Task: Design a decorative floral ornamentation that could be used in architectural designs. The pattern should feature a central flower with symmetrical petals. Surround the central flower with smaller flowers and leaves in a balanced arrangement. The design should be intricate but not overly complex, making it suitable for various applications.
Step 1397:
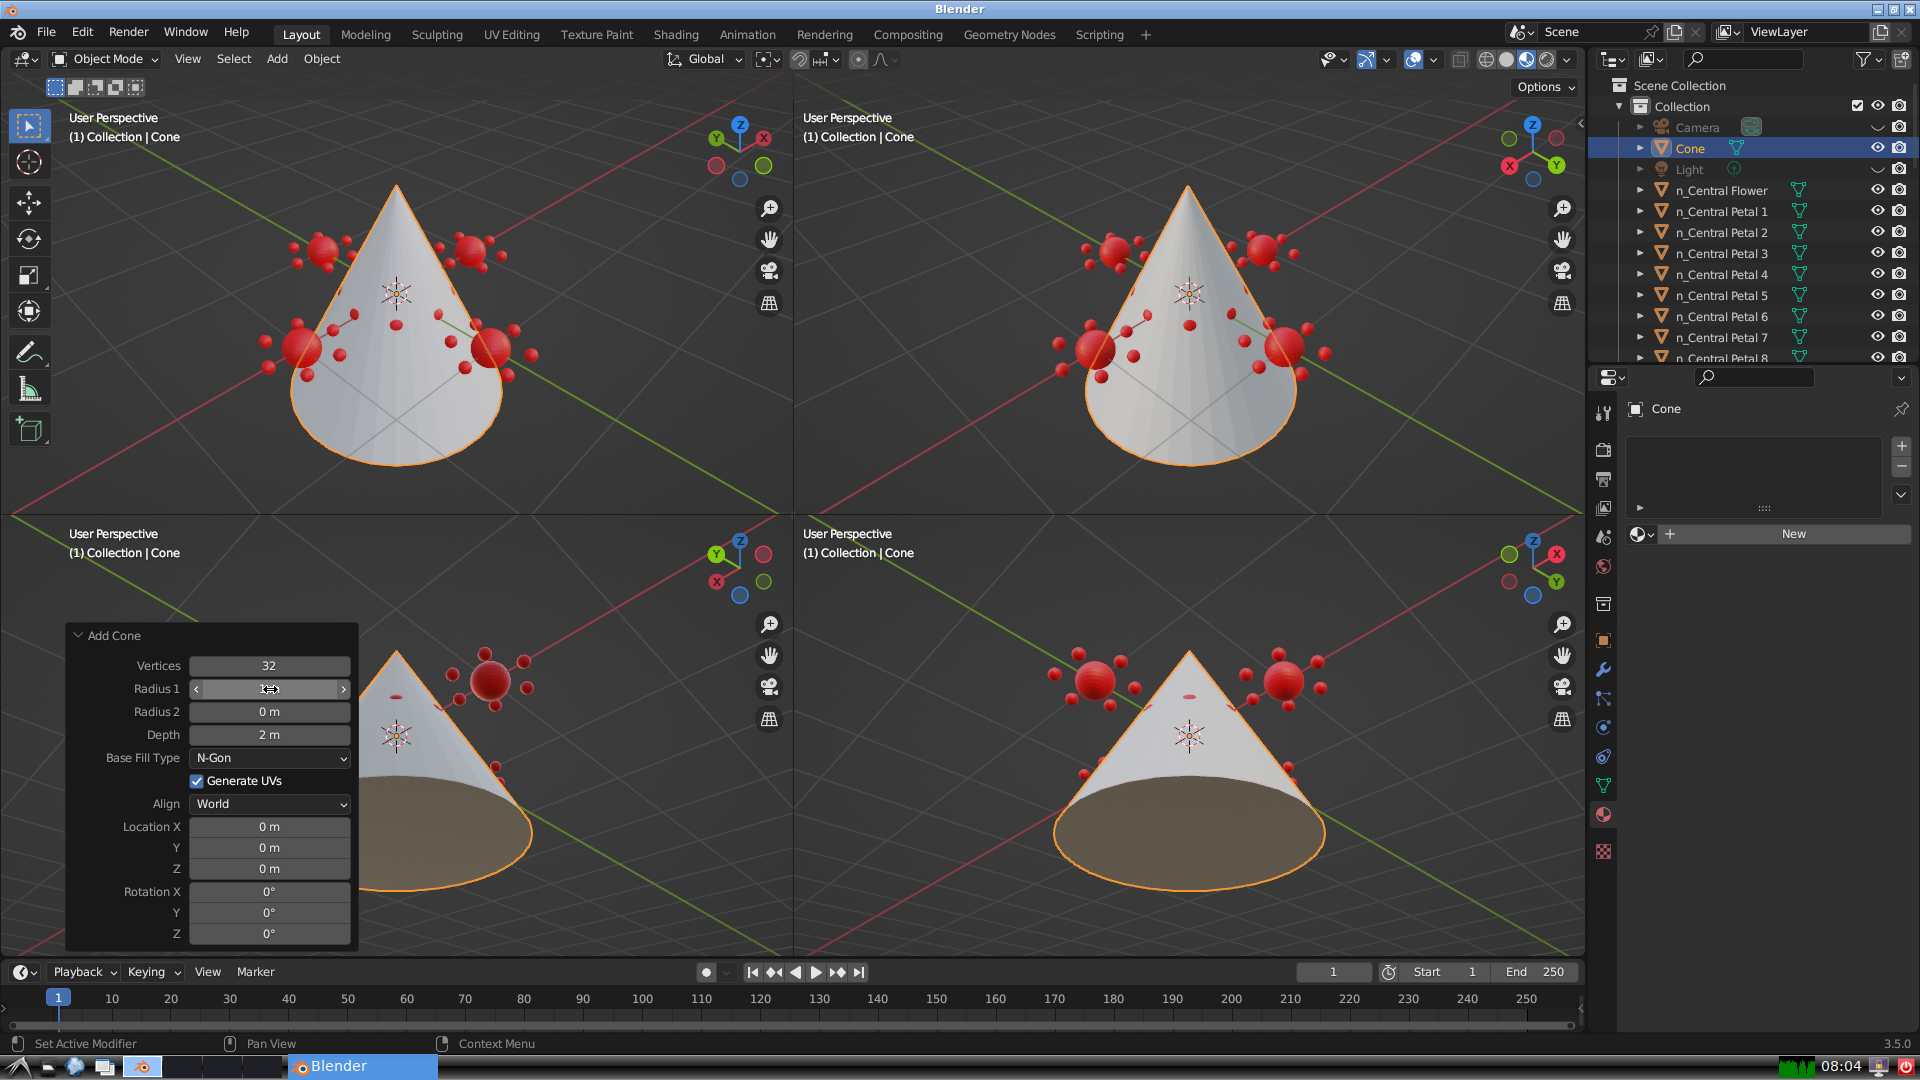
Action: click: no